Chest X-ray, AP view. Patient: 59 years old, sex M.
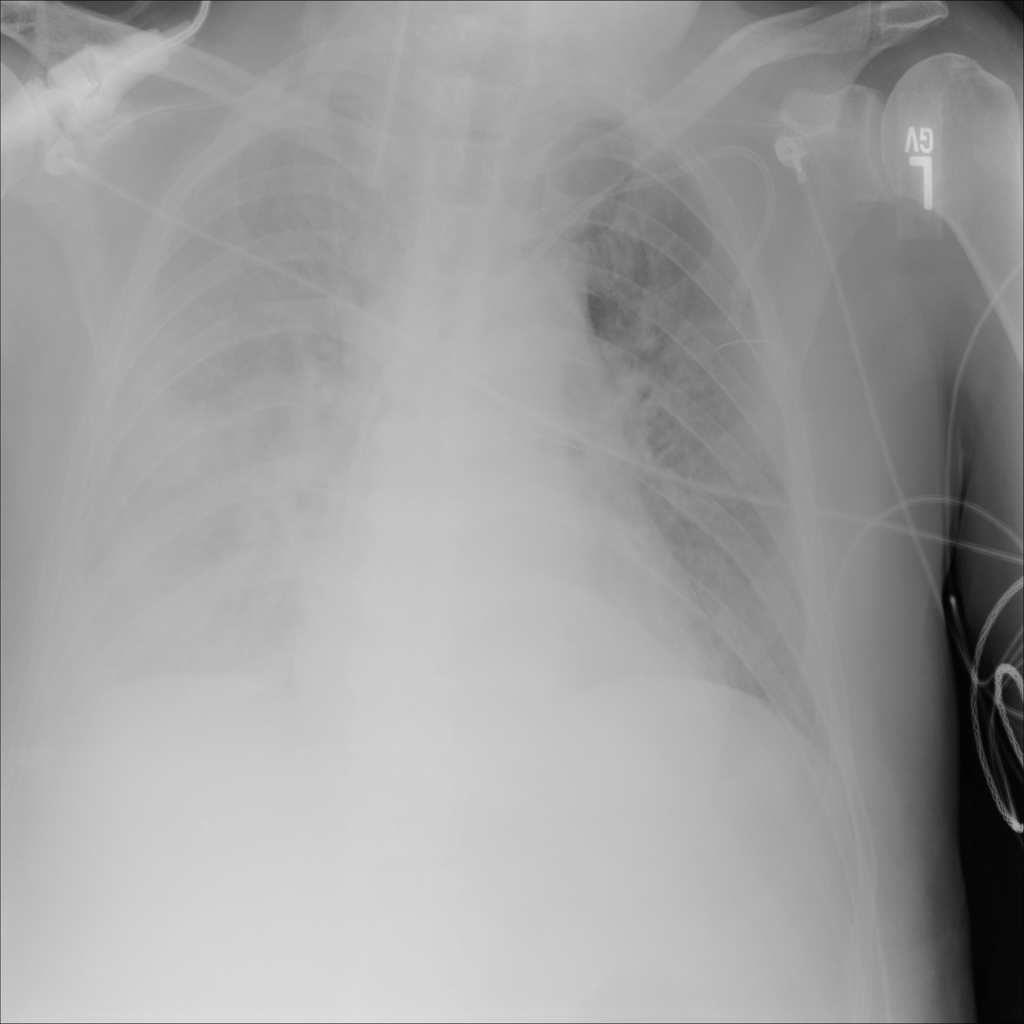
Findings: Atelectasis, Effusion, Infiltration